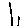
Label: line